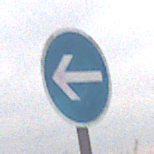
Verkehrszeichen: VorgeschriebeneFahrtrichtungHierLinks
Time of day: Midday
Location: Outdoor (RoadRail)
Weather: Overcast
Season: NotSpecified
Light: Natural